Interaction volume radius: 10 \u00c5
Interaction volume height: 20 \u00c5
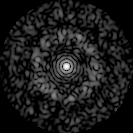
Disorder parameter: 0.8391